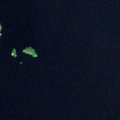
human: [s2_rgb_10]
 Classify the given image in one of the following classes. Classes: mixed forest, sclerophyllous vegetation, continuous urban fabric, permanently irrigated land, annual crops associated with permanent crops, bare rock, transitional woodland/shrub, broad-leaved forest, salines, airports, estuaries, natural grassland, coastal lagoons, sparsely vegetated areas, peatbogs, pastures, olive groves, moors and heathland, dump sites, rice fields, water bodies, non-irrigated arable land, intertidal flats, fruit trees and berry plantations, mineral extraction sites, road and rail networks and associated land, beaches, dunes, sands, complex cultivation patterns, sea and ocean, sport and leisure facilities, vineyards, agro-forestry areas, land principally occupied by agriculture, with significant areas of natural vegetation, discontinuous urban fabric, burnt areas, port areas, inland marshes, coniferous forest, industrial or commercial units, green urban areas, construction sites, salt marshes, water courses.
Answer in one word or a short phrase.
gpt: water bodies